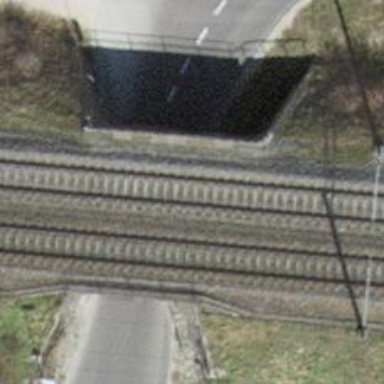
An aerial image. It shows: Railway bridge with electrified tracks and single contact line.